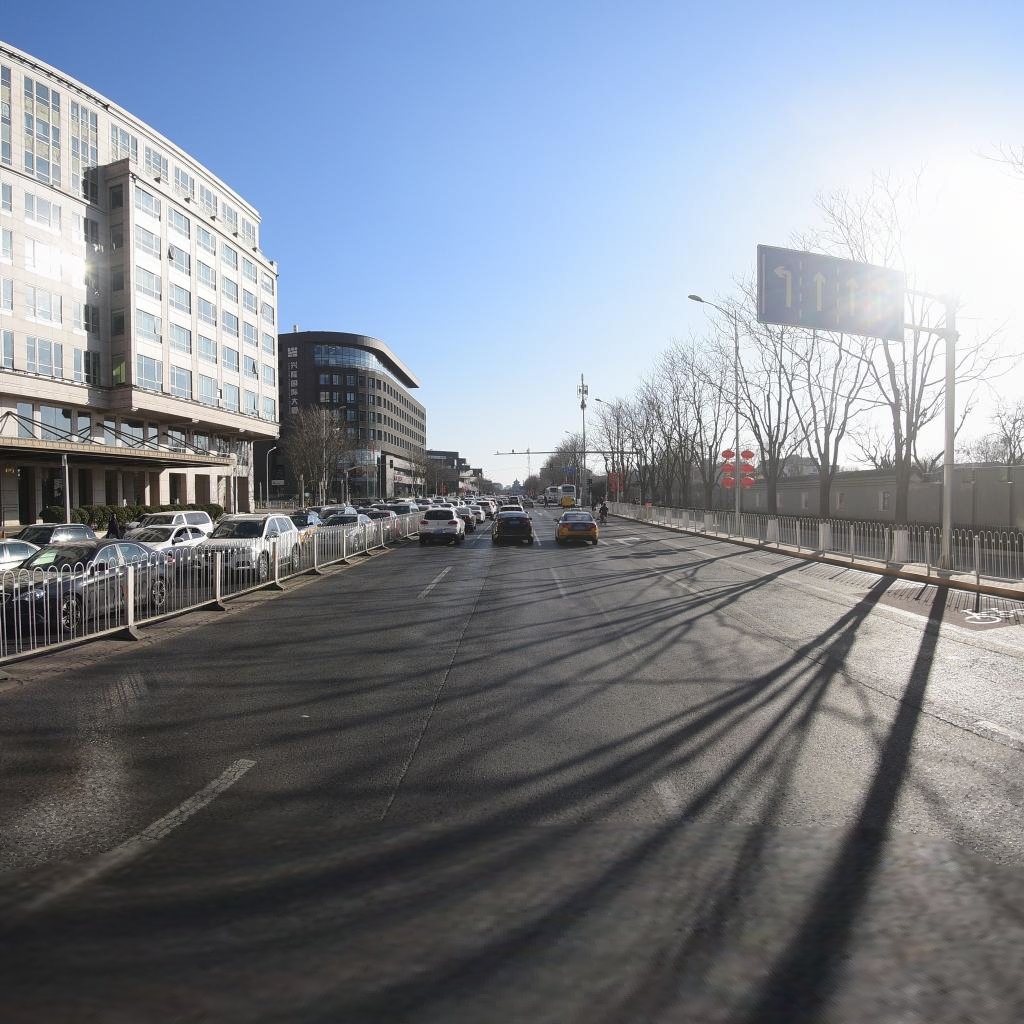
Region: Dongcheng
Road damage annotations: longitudinal crack, longitudinal crack, longitudinal crack